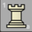
Piece: wR